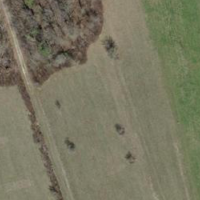
EUNIS habitat code: 52
Species observed at this site:
Tettigonia viridissima
Phaneroptera falcata
Lacerta agilis